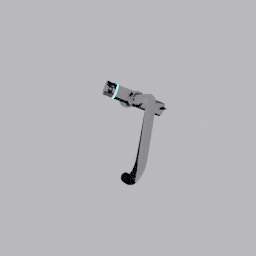
Label: appliances